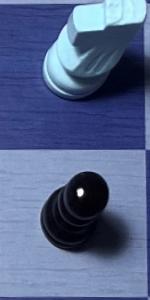
Label: Pawn_Black